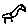
Label: bird